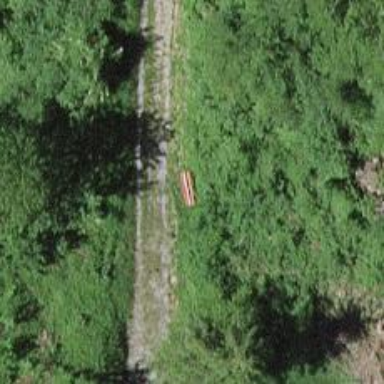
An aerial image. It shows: Bench for seating.